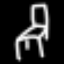
Label: chair